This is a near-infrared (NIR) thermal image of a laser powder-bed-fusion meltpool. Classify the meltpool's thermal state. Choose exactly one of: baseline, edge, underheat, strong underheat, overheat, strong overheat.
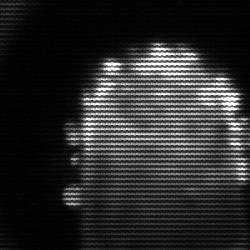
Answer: baseline